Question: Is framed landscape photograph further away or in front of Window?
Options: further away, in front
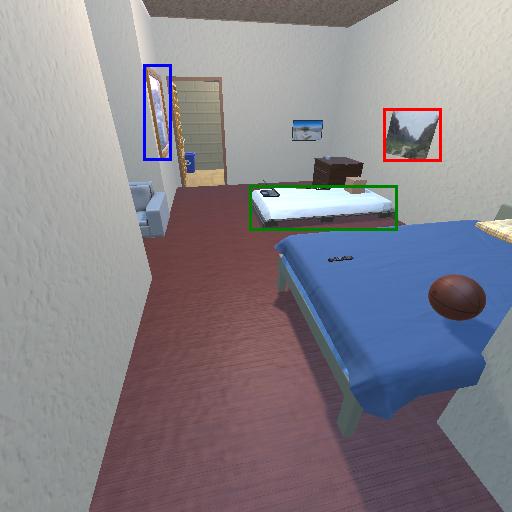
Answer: further away